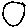
Label: circle